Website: home-depot
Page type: newsletter-management
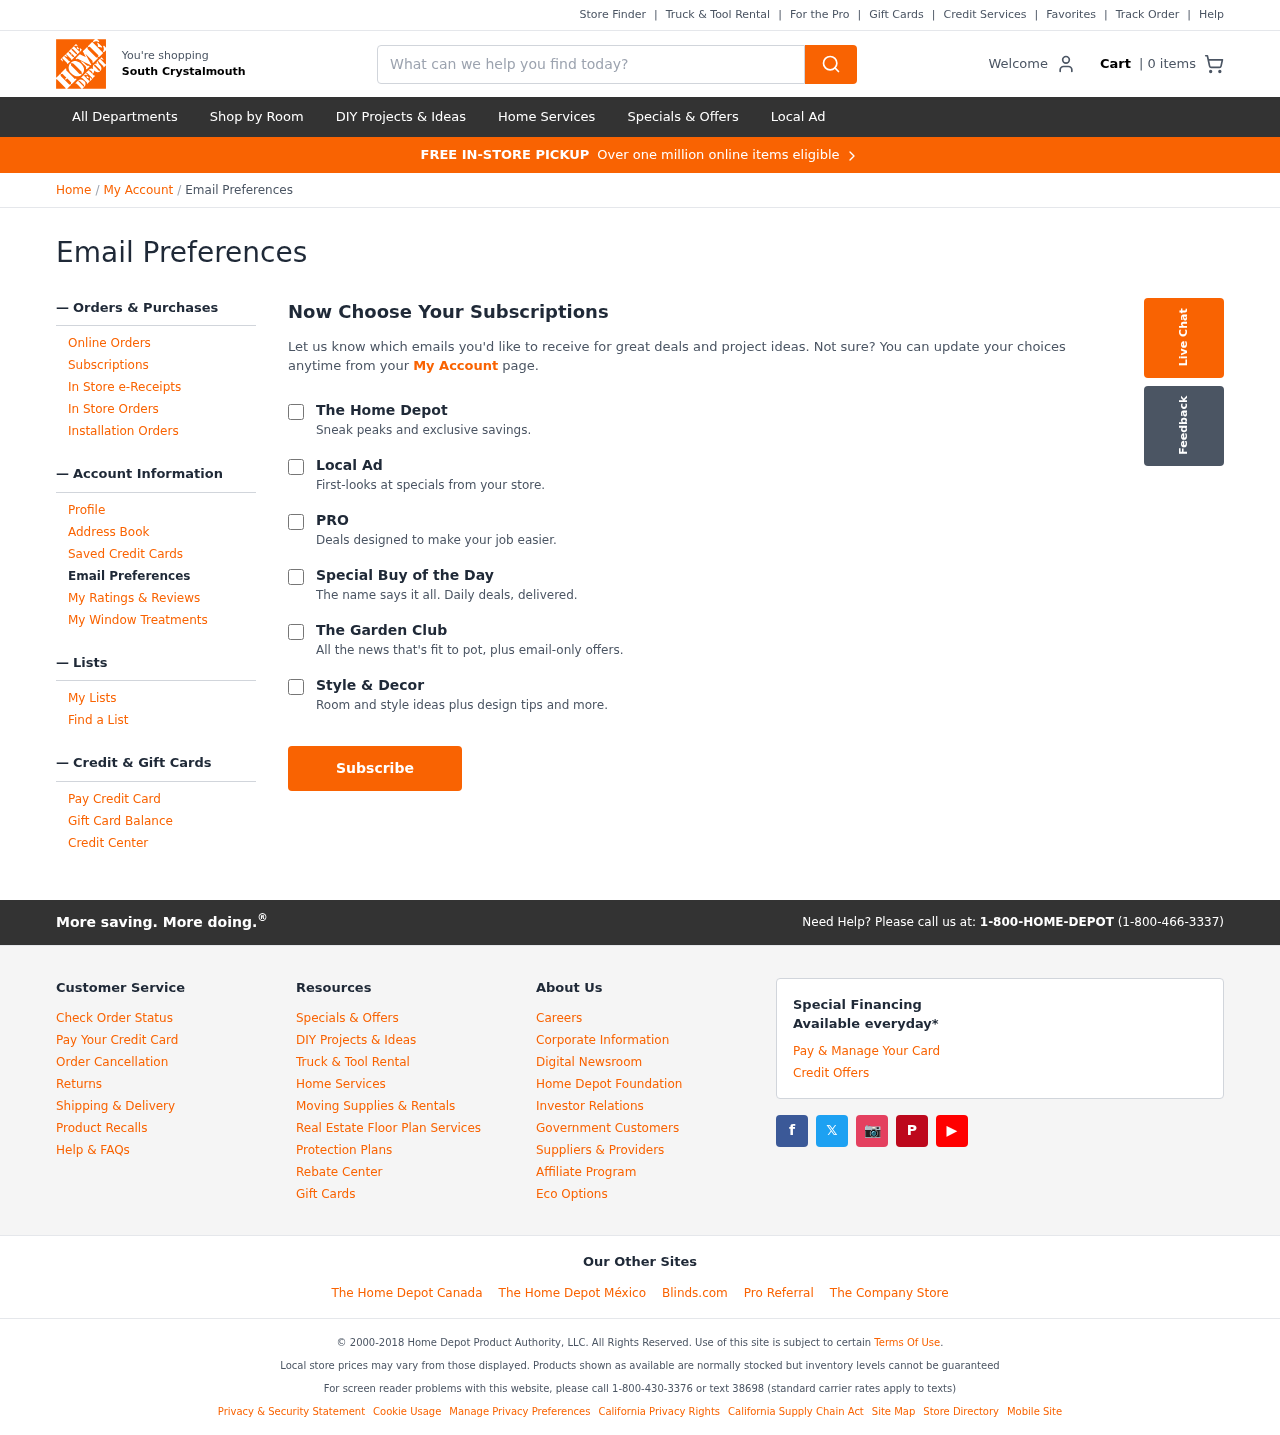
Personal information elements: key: PII_CITY
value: South Crystalmouth
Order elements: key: ORDER_NUM_ITEMS
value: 0
Search elements: key: HEADER_SEARCH
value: What can we help you find today?